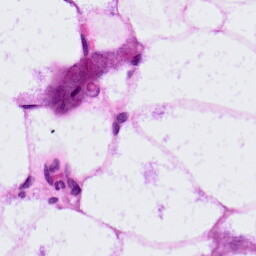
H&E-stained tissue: LymphNode